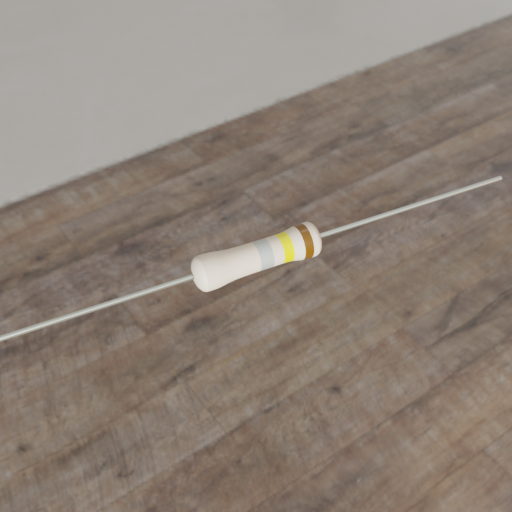
Resistor colour bands (in order): silver, yellow, brown